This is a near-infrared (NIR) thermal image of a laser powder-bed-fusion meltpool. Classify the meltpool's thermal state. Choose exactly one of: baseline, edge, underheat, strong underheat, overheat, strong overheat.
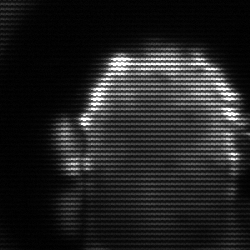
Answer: baseline